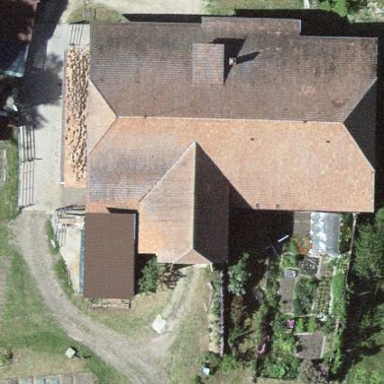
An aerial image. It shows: Farm building.